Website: bh-photo
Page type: store-pickup
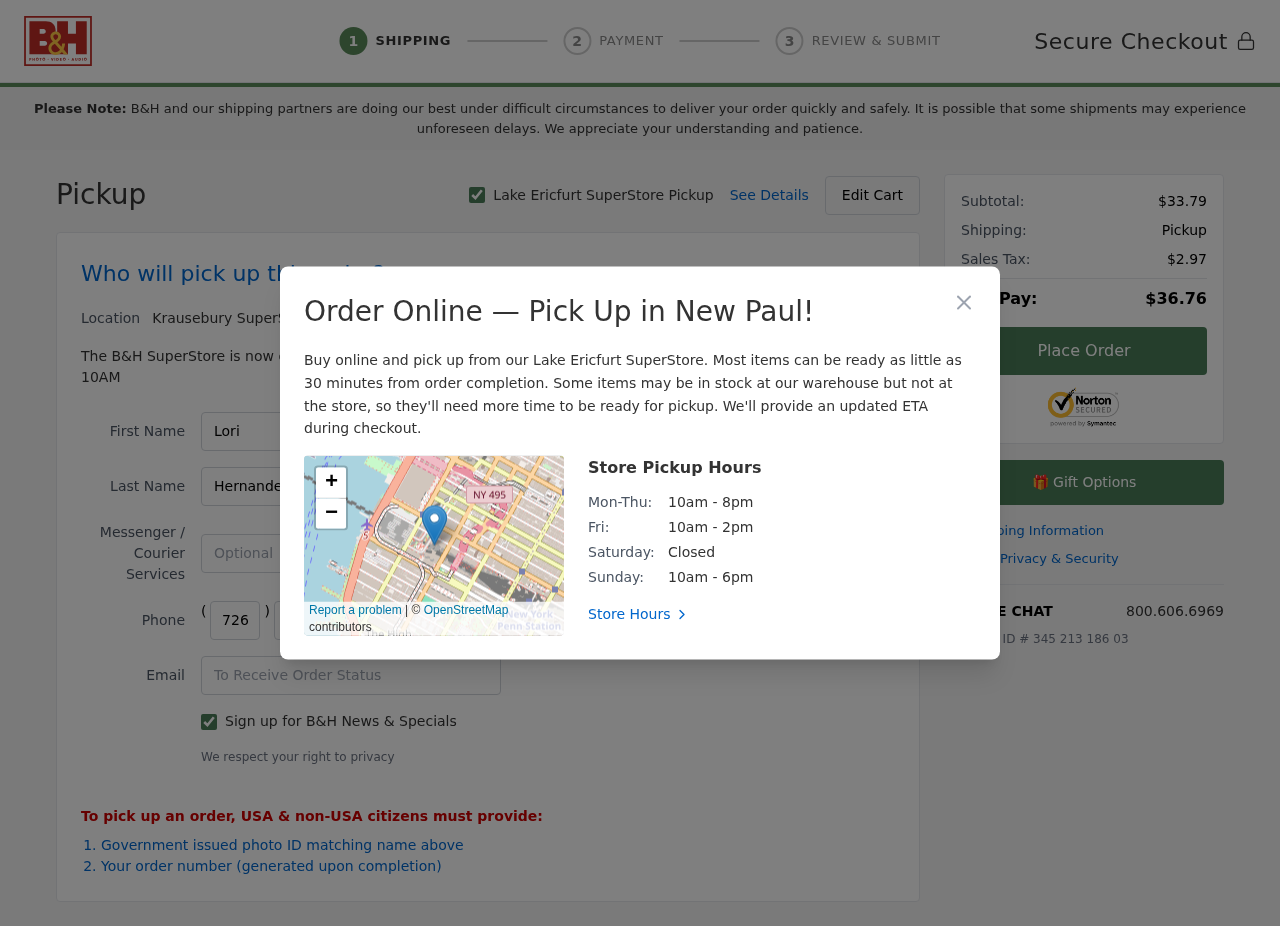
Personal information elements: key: PII_CITY
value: Lake Ericfurt
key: PII_CITY2
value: Krausebury
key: PII_CITY3
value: New Paul
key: PII_EMAIL
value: lori.hernandez@yahoo.com
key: PII_FIRSTNAME
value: Lori
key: PII_LASTNAME
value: Hernandez
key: PII_PHONE_AREA
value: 726
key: PII_PHONE_PREFIX
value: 219
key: PII_PHONE_SUFFIX
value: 9806
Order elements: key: ORDER_SUBTOTAL
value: $33.79
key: ORDER_TAX
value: $2.97
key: ORDER_TOTAL
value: $36.76
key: ORDER_ID
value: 345 213 186 03